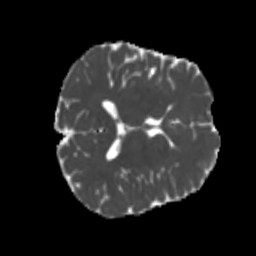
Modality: MD
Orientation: axial
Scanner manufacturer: siemens
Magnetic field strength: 3 T
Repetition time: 4 s
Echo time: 0.0594 s